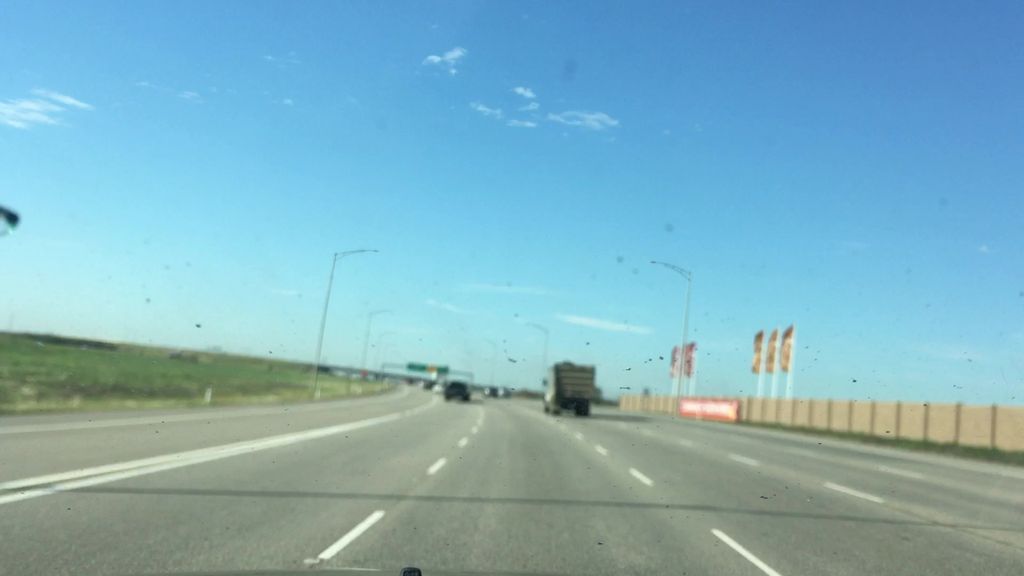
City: edmonton